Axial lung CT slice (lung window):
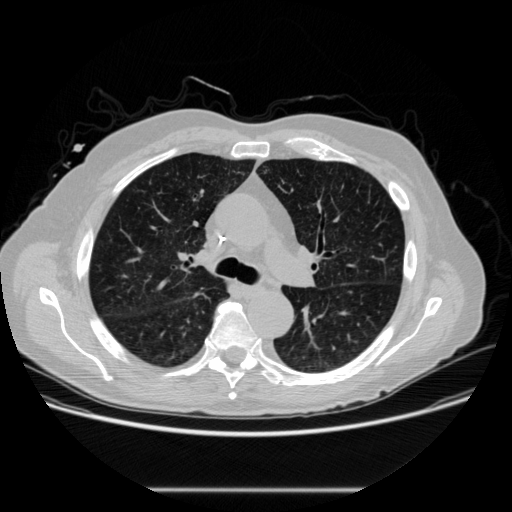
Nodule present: no